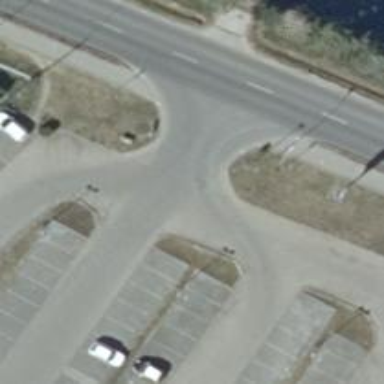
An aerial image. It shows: Parking aisle designated as service road.